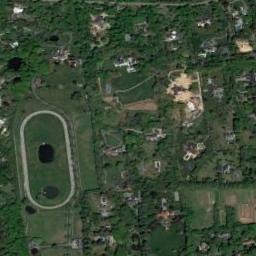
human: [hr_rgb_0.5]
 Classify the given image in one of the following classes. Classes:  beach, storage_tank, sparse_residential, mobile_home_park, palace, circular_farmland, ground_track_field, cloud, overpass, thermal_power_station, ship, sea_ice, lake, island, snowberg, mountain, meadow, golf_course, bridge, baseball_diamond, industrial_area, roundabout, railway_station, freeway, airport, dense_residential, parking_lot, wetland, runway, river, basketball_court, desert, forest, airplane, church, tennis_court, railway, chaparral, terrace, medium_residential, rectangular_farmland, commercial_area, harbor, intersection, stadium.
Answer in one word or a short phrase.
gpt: ground_track_field